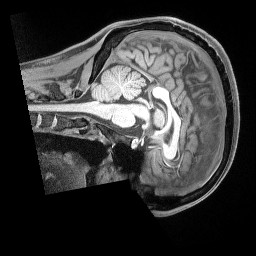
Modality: T1w
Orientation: sagittal
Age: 20
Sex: male
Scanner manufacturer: siemens
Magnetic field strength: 3 T
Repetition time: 2.17 s
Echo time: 0.00169 s